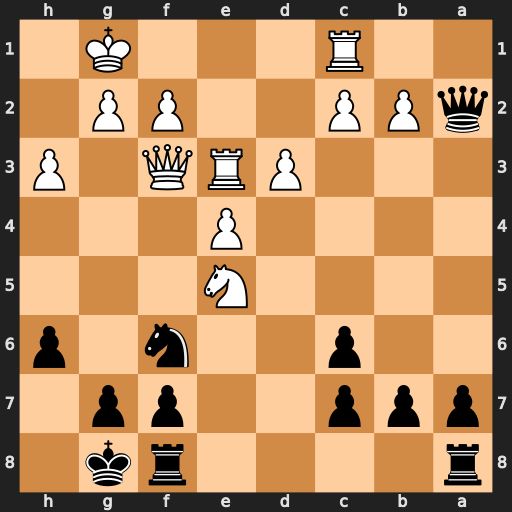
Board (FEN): r4rk1/ppp2pp1/2p2n1p/4N3/4P3/3PRQ1P/qPP2PP1/2R3K1
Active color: b
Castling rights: -
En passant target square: -
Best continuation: Qxb2 Qd1 Qxe5